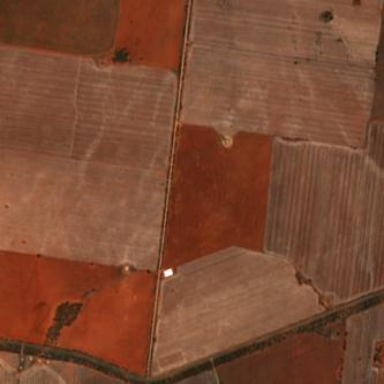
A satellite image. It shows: Farmland used for growing crops.